七年级 · 度量几何学
(本小题8.0分)

已知数轴上 $A 、 B$ 两个点表示的有理数分别为 $a, b$, 且 $(a-1)^{2}+|b+2|=0$.

备用图

(1)求 $a, b$ 的值;

(2)点 $C$ 在数轴上表示的数是 $c$, 且与 $A 、 B$ 两点的距离和为 11 , 求 $c$ 的值.

(3)小蜗牛甲以 1 个单位长度 $/ s$ 的速度从点 $B$ 出发向其左边 6 个单位长度外的食物爬去, $3 s$ 后位于点 $A$ 的小蜗牛乙收到它的信号, 以 2 个单位长度 $/ s$ 的速度也迅速爬向食物, 小蜗牛甲到达后背着食物立即返回, 与小蜗牛乙在数轴上 $D$ 点相遇, 则点 $D$ 表示的有理数是什么? 从出发至此时，小蜗牛甲共用去多少时间？
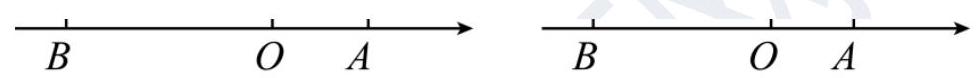
答案: 解: (1)根据题意得 $a-1=0, b+2=0$,

解得 $a=1, b=-2$;

(2) 1 当点 $C$ 在点 $B$ 的左边时，

$1-c+(-2-c)=11$, 解得 $c=-6$;

(2) 当点 $C$ 在点 $A$ 的右边时,

$c-1+c-(-2)=11$, 解得 $c=5$;

(3)设小蜗牛乙收到信号后经过 $t$ 秒和小蜗牛甲相遇，根据题意得:

$t+2 t=1-(-2)-(-6)+(6-1 \times 3)$,

$\therefore t=4$,

$\therefore 1-2 \times 4=-7$,

$3+4=7$.

答: 点 $D$ 表示的有理数是 -7 , 小蜗牛甲共用去 7 秒.
解析: 本题考查了数轴的三要素: 正方向、原点和单位长度. 也考查了几个非负数的和为 0 的性质以及数轴上两点间的距离.

(1)根据几个非负数的和为 0 的性质得到 $a-1=0, b+2=0$, 求出 $a 、 b$ 的值;

(2) 分类讨论: 点 $C$ 在点 $B$ 的左边时或点 $C$ 在点 $A$ 的右边, 利用数轴上两点间的距离表示方法得到关于 $c$ 的方程, 解方程求出 $c$ 的值即可;

(3) 设小蜗牛乙收到信号后经过 $t$ 秒和小蜗牛甲相遇, 根据题意得到 $t+2 t=1-(-2)-(-6)+$ $(6-1 \times 3)$, 解方程得 $t=4$, 点 $D$ 表示的有理数是 $1-2 \times 4=-7$, 小蜗牛甲共用的时间为 $7 s$.